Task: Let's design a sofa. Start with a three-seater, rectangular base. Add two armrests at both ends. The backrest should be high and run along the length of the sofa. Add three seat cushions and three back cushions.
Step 434:
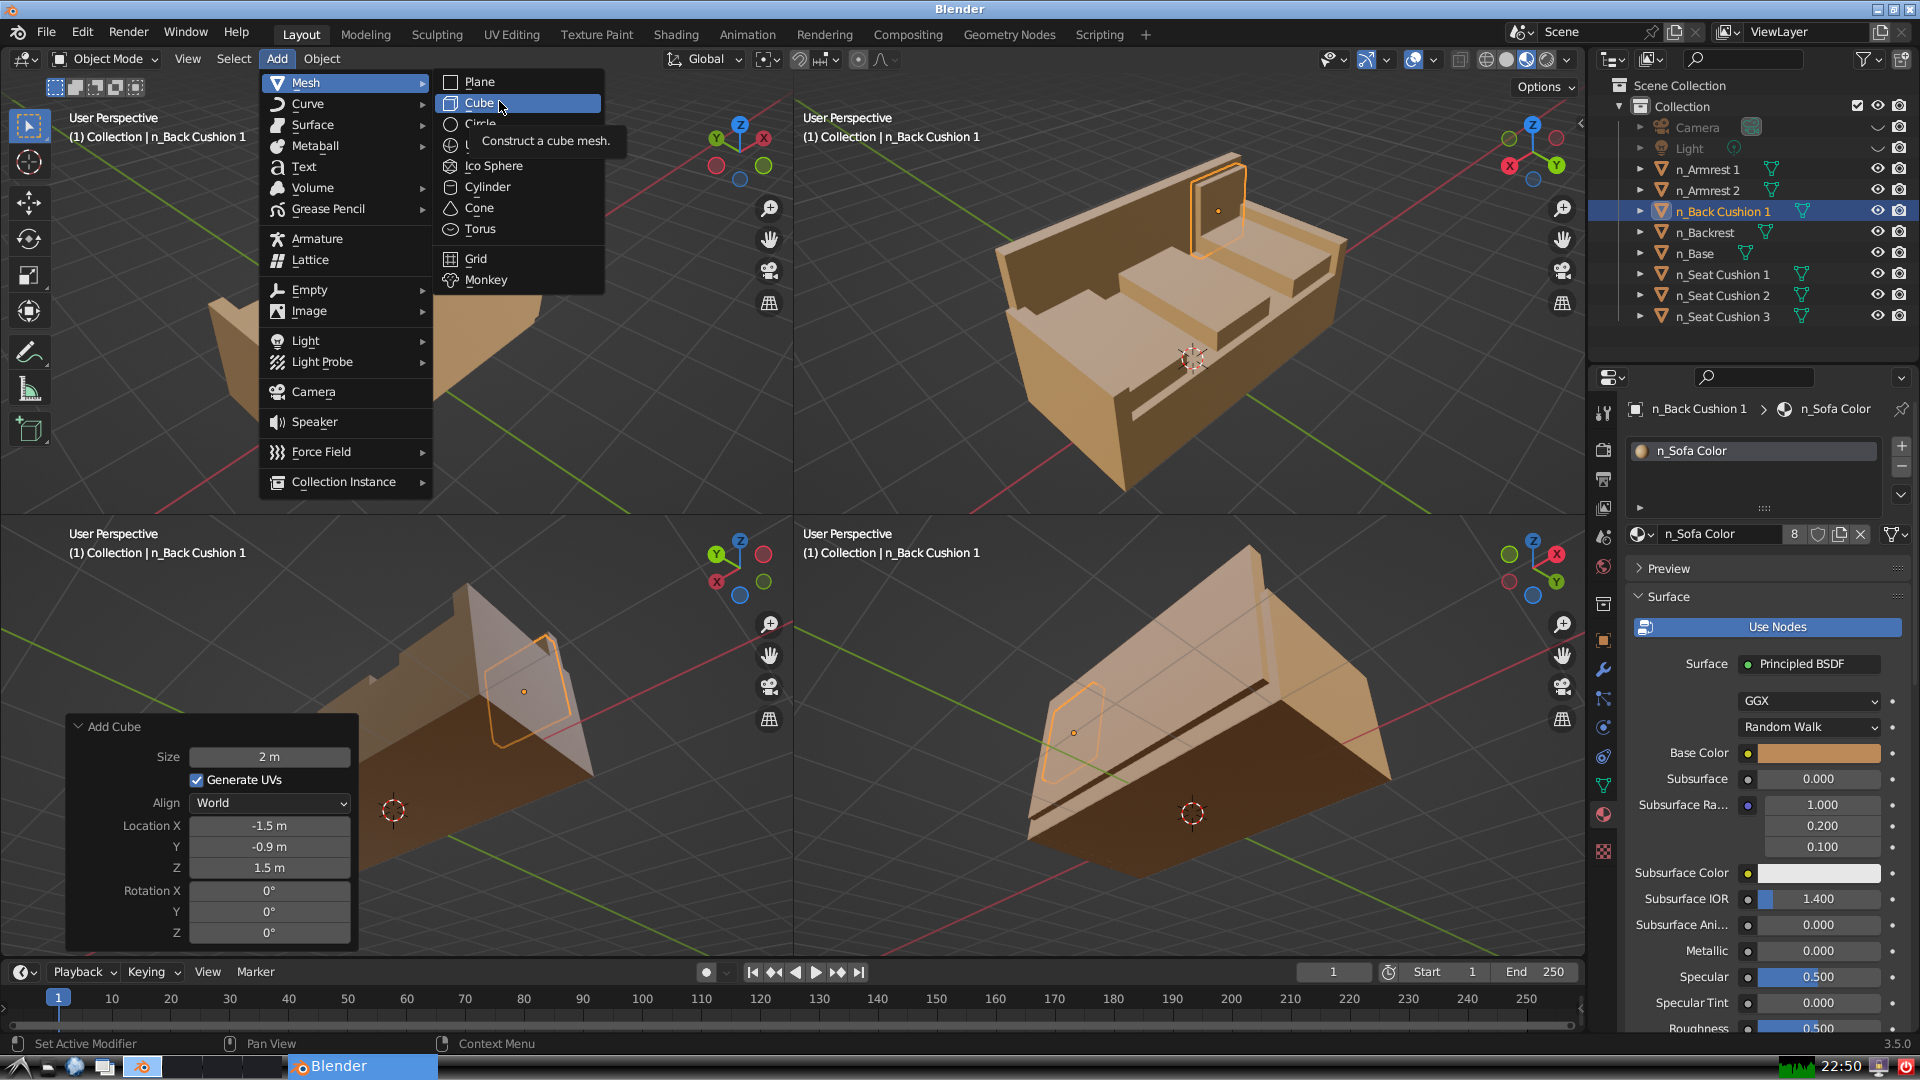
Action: click: no